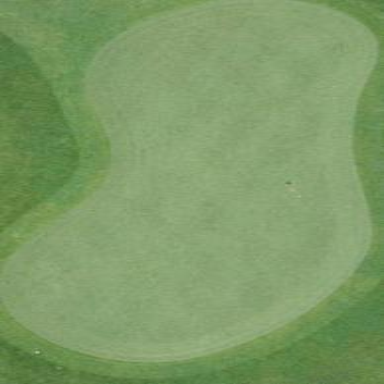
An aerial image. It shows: Grassy pitch designated for golf. It features vibrant green golf course.